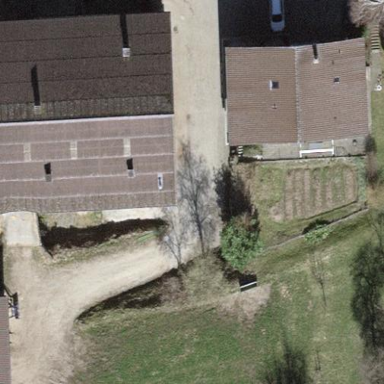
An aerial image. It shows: Farmyard area.